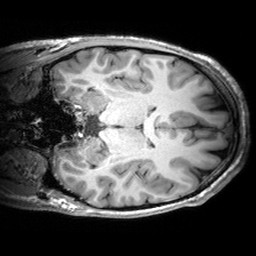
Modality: T1w
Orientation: coronal
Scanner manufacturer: siemens
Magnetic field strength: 3 T
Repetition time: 2.53 s
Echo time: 0.00299 s